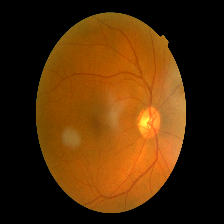
Diabetic retinopathy grade: Mild